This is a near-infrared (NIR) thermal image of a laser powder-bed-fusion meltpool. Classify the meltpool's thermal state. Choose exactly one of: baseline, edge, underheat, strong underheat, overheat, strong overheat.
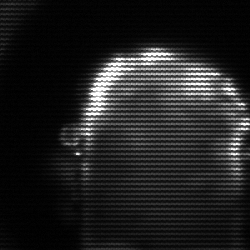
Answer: baseline